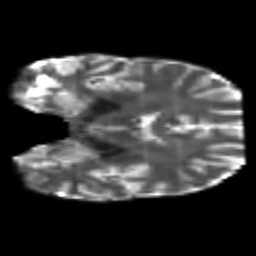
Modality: T2w
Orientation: coronal
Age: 36
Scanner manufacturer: philips
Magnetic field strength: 3 T
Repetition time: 8.438 s
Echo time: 0.1273 s